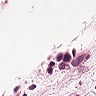
Metastatic tissue present: yes